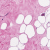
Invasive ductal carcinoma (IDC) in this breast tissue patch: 0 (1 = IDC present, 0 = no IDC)